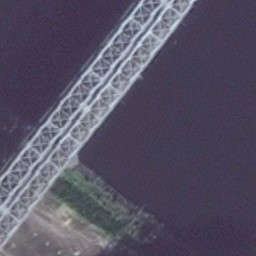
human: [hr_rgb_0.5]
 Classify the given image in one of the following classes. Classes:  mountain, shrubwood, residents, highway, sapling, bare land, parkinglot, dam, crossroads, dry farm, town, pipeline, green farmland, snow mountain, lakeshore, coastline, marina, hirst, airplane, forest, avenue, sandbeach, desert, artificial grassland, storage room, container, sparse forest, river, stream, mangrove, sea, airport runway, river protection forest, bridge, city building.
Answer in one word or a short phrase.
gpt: bridge